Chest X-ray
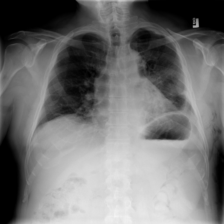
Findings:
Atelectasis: negative
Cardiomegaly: negative
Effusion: negative
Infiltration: negative
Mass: negative
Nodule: negative
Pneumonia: negative
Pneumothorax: positive
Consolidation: negative
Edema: negative
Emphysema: positive
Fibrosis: negative
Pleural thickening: negative
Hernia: negative